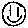
Label: smiley face